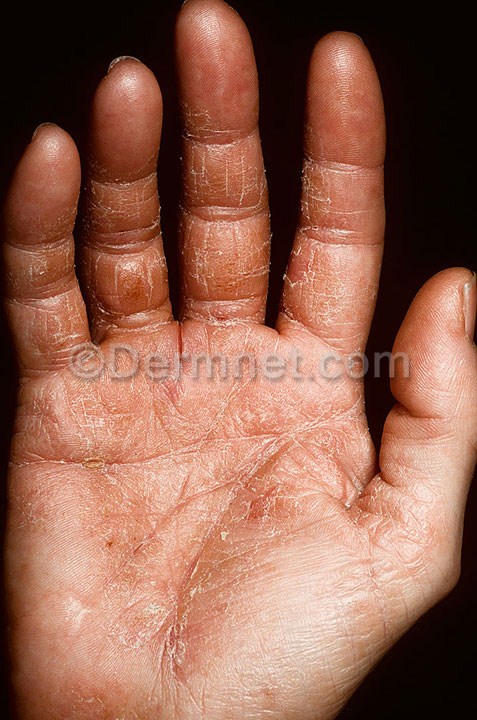
Disease: Eczema Photos